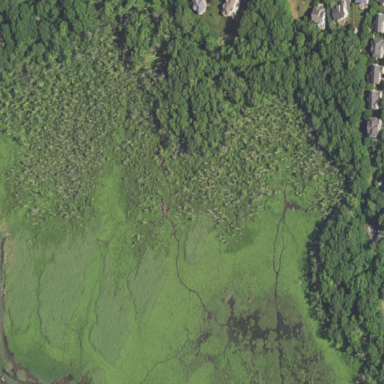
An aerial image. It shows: Swampy wetland area.